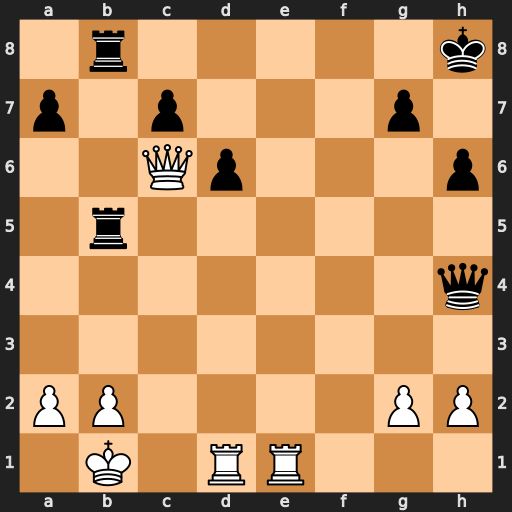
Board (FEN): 1r5k/p1p3p1/2Qp3p/1r6/7q/8/PP4PP/1K1RR3
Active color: w
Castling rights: -
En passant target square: -
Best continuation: Re8+ Rxe8 Qxe8+ Kh7 Qxb5